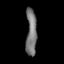
Tissue: lung
Cell type: T cells
Senescence score: 0.1761
Nuclear area (px): 486
Mean DAPI intensity: 118.181